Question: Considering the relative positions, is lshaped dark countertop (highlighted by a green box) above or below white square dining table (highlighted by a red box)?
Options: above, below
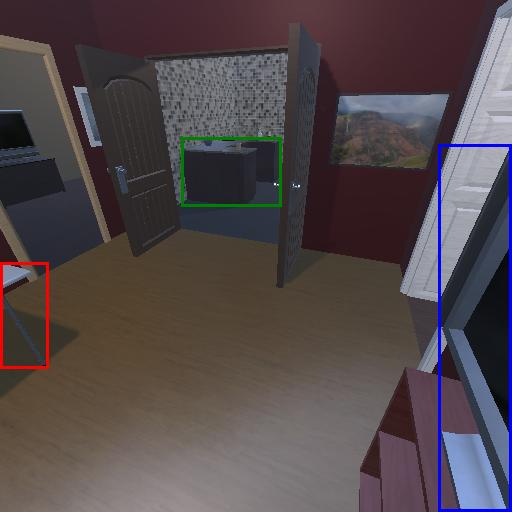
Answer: above